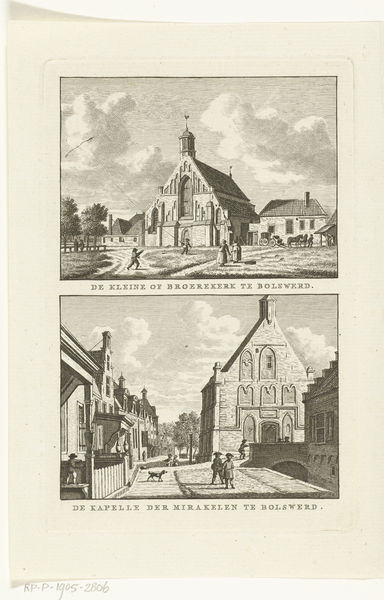
Titel: Twee dorpsgezichten te Bolsward: Broerekerk en kapel van het mirakelbeeld
Künstler: Carel Frederik (I) Bendorp
Standort: Amsterdam
Institution: Rijksmuseum
Schlagwörter: architecture, church, hall, hat, men, people, religious, white, window, black, figures, old, painting, windows, perspective, woodcut, clouds, man, sky, building, house, german, roof, street, trees, road, view, drawing, dog, dogs, etching, hats, illustration, french, photo, bridge, fence, town, boulevard, independence, cart, square, buildings, drawings, paths, art, england, horse, god, chimney, plate, page, photograph, phto, europe, civil war, canal, colonial, prints, life scene, civil, artwork, scenic, steeples, lifestyle, buidings, daytime, parish, kite, bolevard, bolswerd, ohoto, newengland, bolewerd